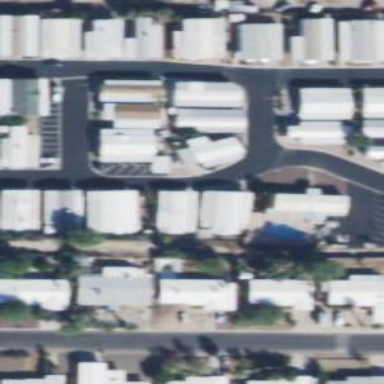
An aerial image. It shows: Alleyway designated as service road.